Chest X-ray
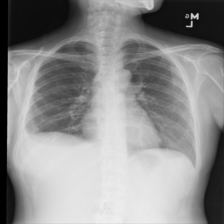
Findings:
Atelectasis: negative
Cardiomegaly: negative
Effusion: positive
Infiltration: negative
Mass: negative
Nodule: positive
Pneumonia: negative
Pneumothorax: negative
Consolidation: negative
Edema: negative
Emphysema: negative
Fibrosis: negative
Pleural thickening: negative
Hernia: negative